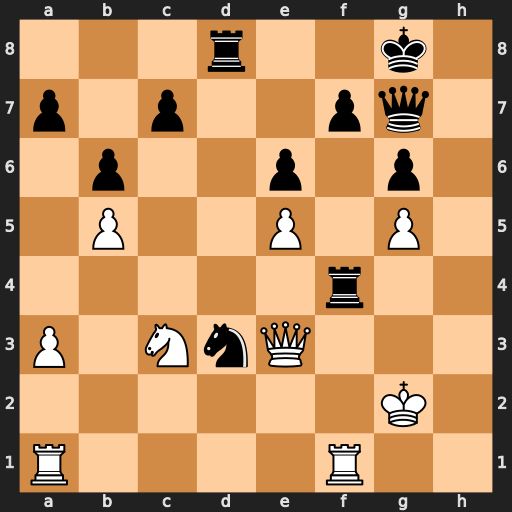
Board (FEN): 3r2k1/p1p2pq1/1p2p1p1/1P2P1P1/5r2/P1NnQ3/6K1/R4R2
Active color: w
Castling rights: -
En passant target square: -
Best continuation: Rxf4 Qxe5 Qxe5